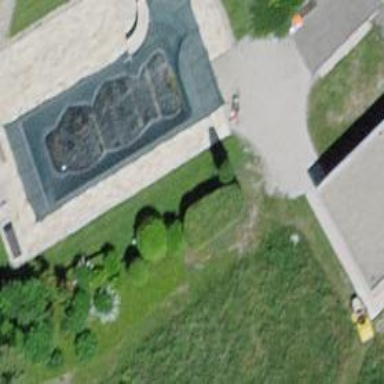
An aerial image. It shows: Swimming pool located in leisure land.